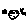
Label: moon